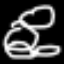
Label: frog